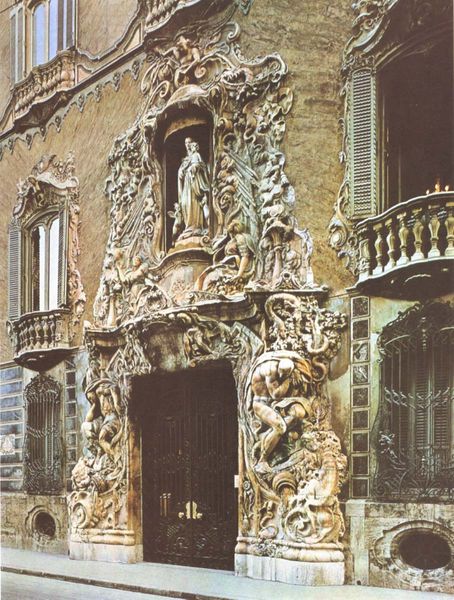
Titel: Stadtpalais des Marqués de Dos Aguas in Valencia
Standort: Valencia, Stadtpalais des Marqués de Dos Aguas (EU - E)
Schlagwörter: fenster, tür, gitter, fensterläden, skulptur, balkon, eingang, portal, maria